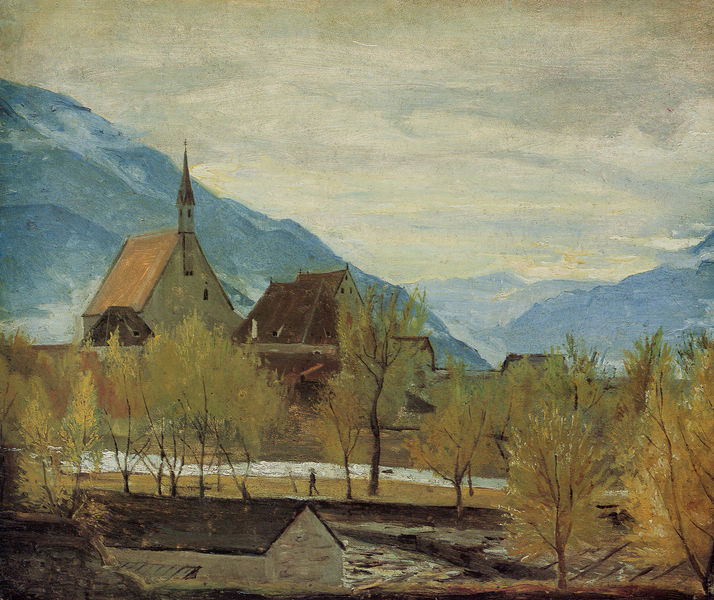
Titel: Frühschnee in Meran
Künstler: Friedrich Wasmann
Standort: Hamburg
Institution: Kunsthalle
Schlagwörter: baum, berg, blau, blätter, dunkel, gemälde, himmel, laub, mann, schatten, wasser, weiß, wolken, baumstämme, bäume, fluss, gelb, grün, kirchturm, landschaft, stadt, ufer, äste, braun, dunkelbraun, grau, hell, orange, straße, ausblick, dach, gebäude, haus, rot, schnee, weg, wiese, wolke, beige, malerei, mensch, spitze, öl, bach, ebene, feld, felder, häuser, hügel, kalt, natur, weite, zweige, gehen, hütte, kirche, land, person, tal, turm, turmspitze, sommer, ruhe, ort, abhang, acker, berge, gebirge, dorf, dächer, giebel, allee, tag, herbst, winter, idylle, fußgänger, sepia, stämme, still, frühling, kühle, äcker, panorama, harmonie, höhe, scheune, türmchen, diesig, alpen, bedeckt, österreich, kapelle, siedlung, fernblick, spaziergänger, bergrücken, tirol, heidi, dachreiter, kichturm, hais, #, kirche haus bäume fluß schuppen mann, haus#, dächet